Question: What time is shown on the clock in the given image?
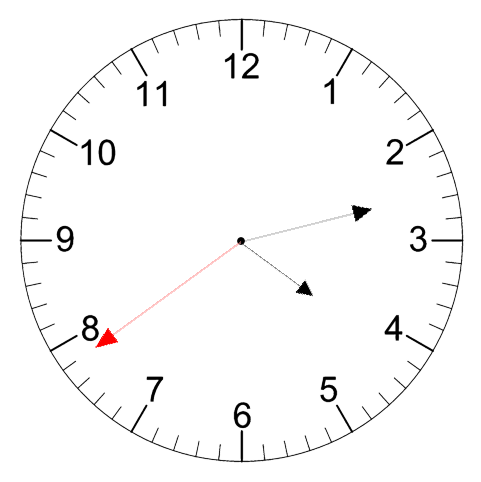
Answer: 04:12:39